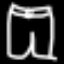
Label: pants